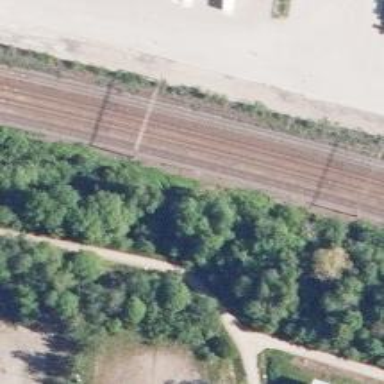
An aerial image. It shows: Continuous rail railway with electrified contact line.